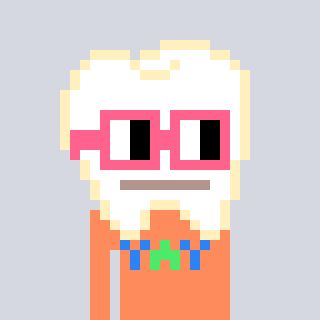
a pixel art character with square pink glasses, a tooth-shaped head and a peachy-colored body on a cool background